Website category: auto
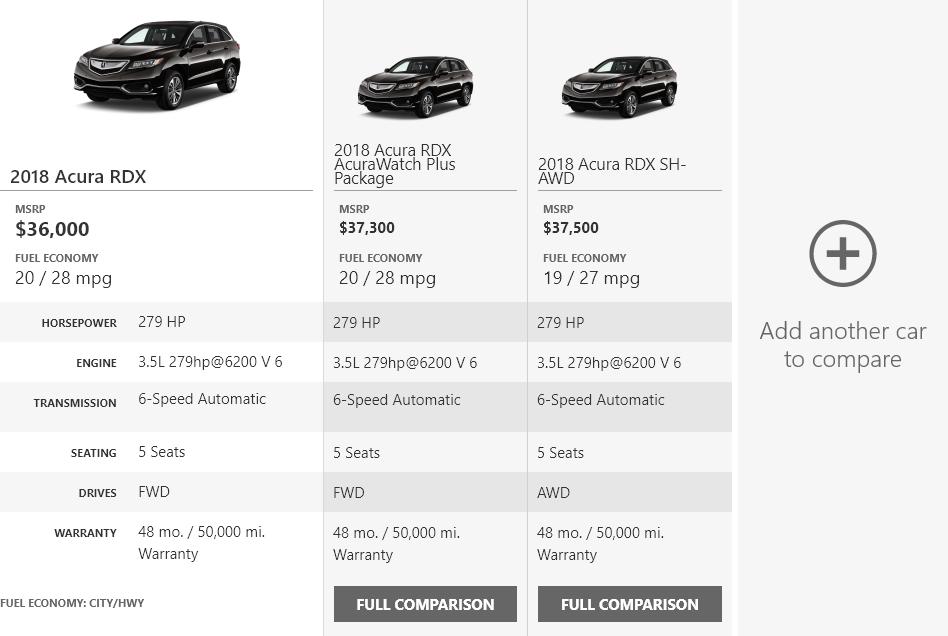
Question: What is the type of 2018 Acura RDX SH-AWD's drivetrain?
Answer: AWD

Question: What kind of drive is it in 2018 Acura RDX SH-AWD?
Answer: AWD

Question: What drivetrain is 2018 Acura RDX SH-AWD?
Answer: AWD

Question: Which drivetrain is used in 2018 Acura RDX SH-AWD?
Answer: AWD

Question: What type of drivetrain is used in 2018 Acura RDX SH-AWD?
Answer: AWD

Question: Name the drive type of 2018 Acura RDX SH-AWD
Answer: AWD

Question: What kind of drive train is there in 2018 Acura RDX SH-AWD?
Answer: AWD

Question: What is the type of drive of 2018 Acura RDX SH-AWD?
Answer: AWD

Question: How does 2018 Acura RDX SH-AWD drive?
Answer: AWD

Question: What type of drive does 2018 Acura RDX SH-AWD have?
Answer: AWD

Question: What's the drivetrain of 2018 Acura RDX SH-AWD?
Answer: AWD

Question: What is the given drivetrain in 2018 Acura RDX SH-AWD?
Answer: AWD

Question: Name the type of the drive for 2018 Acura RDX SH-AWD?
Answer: AWD

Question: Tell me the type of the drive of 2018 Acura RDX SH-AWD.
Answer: AWD

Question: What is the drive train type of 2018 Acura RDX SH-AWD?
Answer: AWD

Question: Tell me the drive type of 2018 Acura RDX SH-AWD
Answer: AWD

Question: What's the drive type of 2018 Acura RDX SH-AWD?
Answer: AWD

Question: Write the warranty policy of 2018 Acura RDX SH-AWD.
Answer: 48 mo. / 50,000 mi. Warranty

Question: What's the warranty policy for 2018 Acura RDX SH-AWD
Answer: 48 mo. / 50,000 mi. Warranty

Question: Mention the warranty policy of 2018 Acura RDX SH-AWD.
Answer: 48 mo. / 50,000 mi. Warranty

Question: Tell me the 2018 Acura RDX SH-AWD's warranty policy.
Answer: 48 mo. / 50,000 mi. Warranty